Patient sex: M
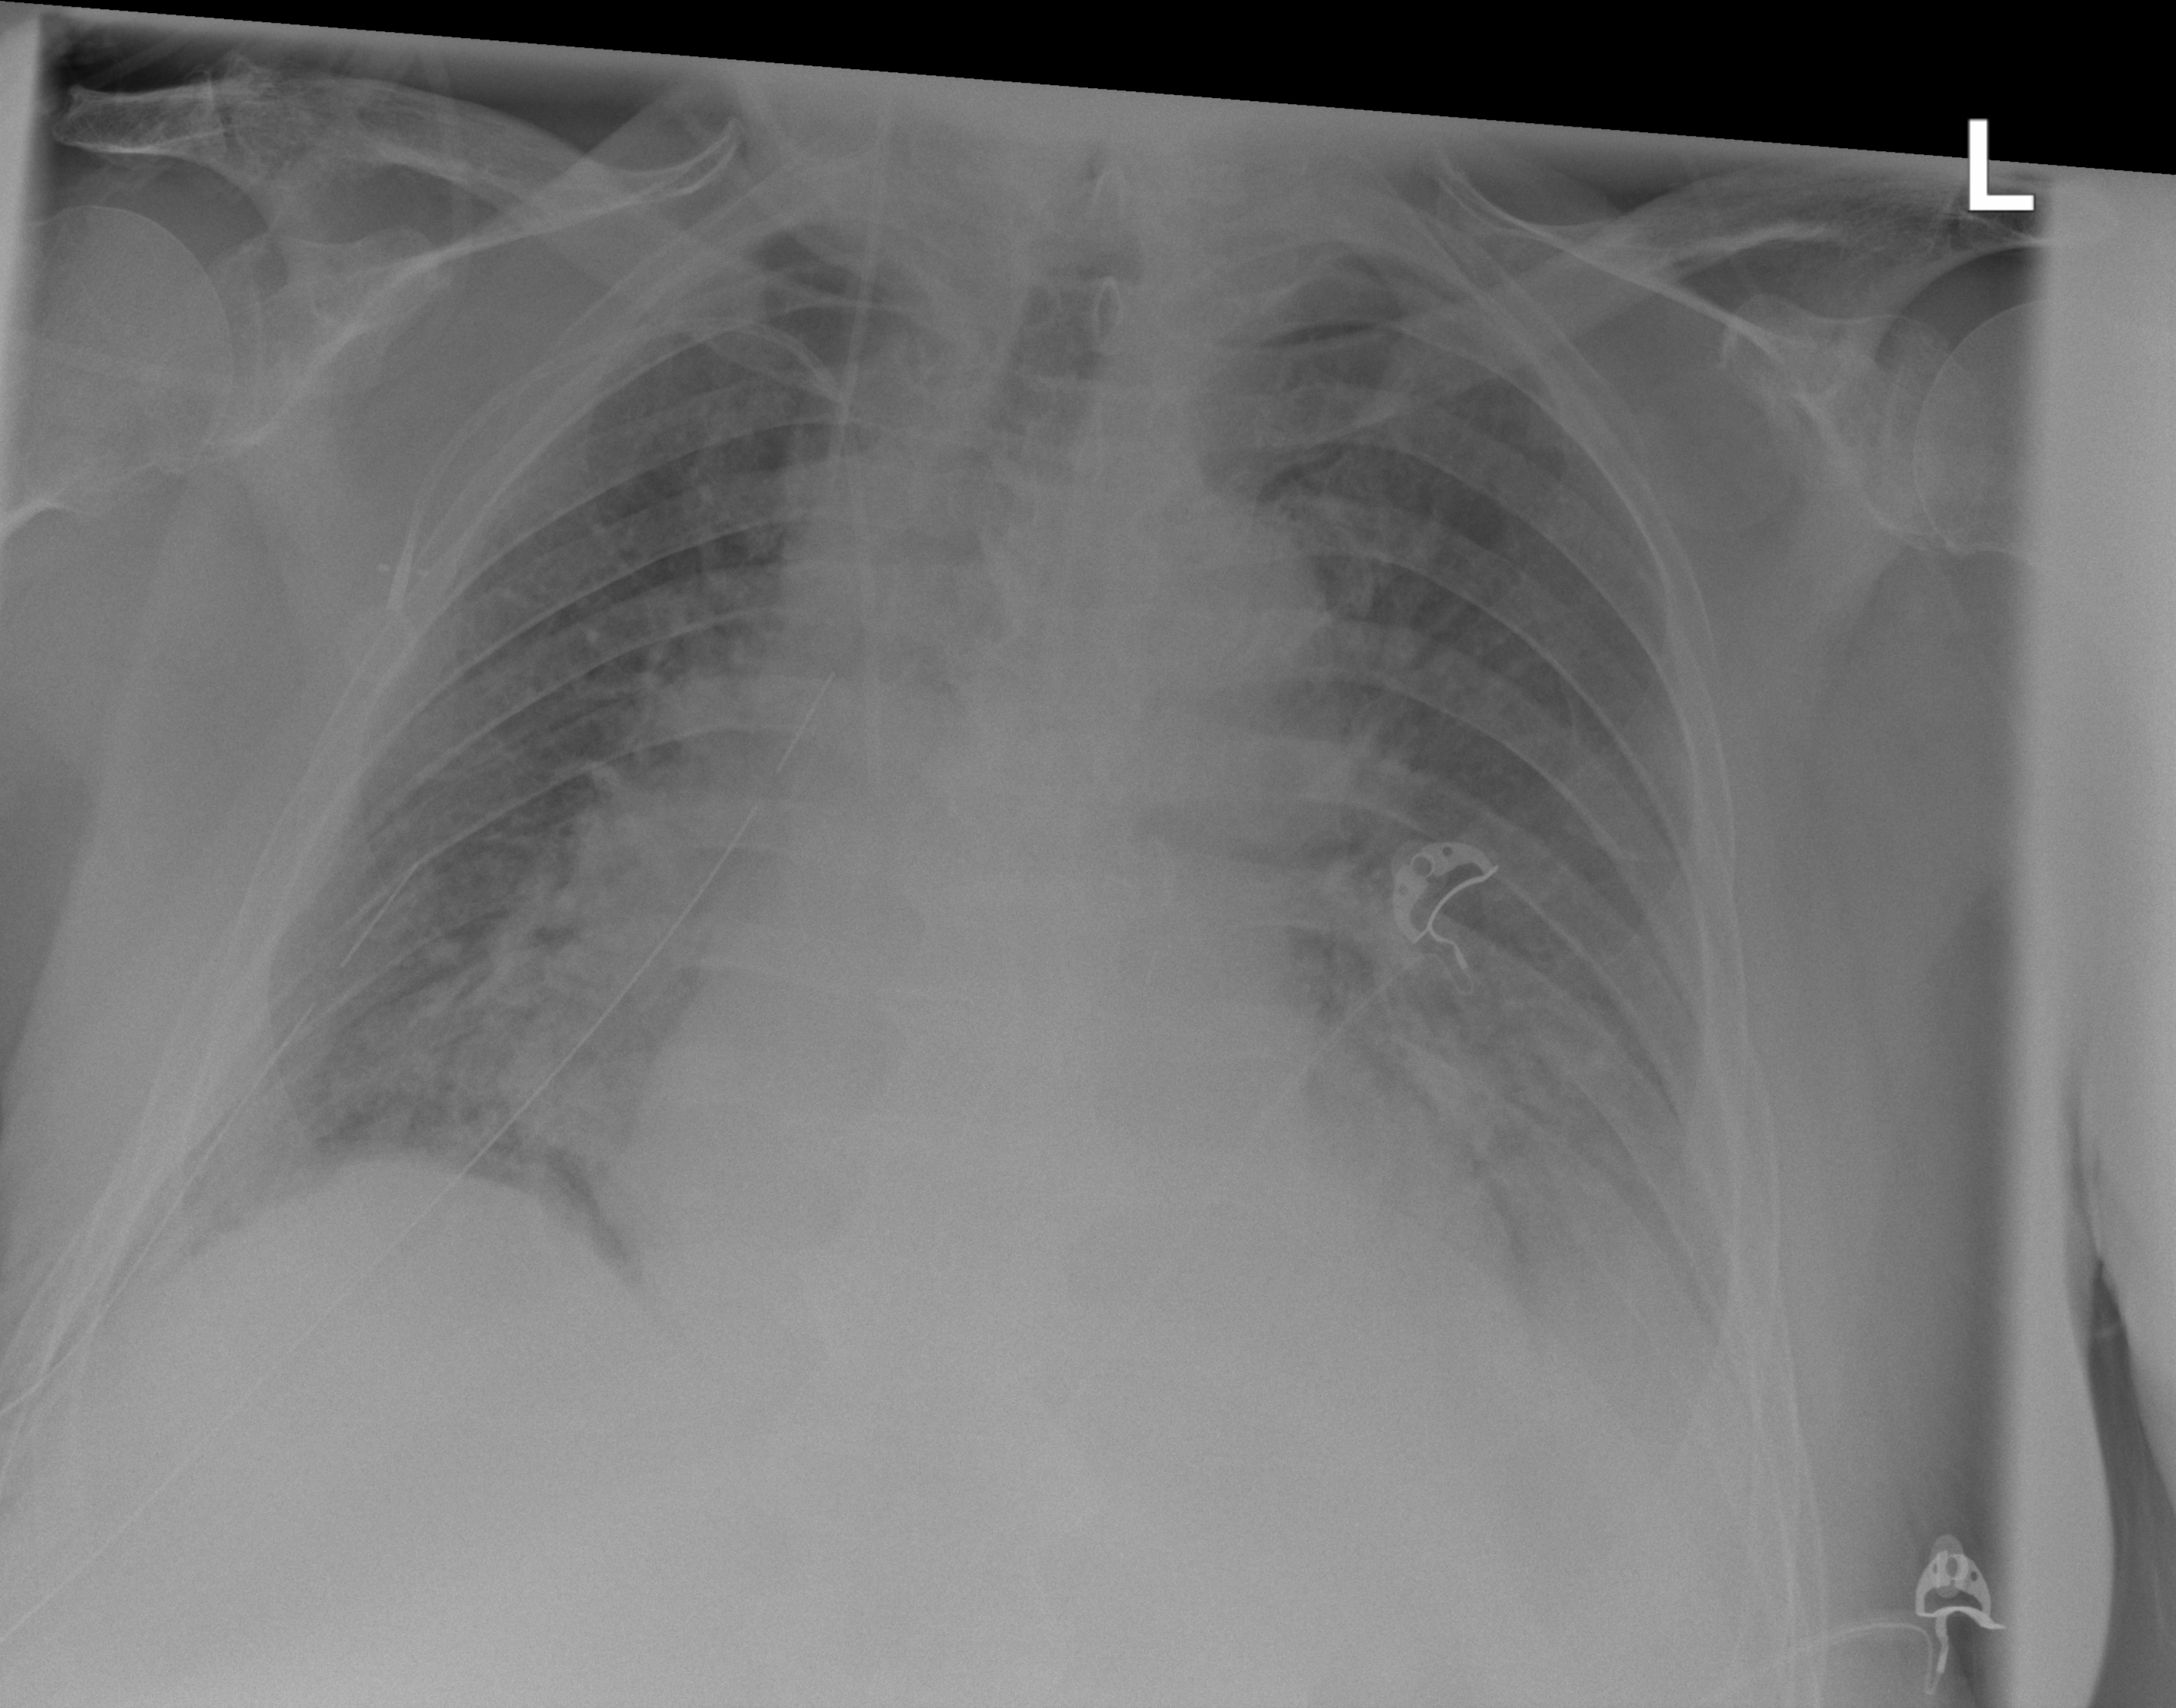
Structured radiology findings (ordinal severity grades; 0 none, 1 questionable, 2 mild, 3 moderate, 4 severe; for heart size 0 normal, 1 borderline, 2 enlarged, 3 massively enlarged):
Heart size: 1
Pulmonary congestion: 2
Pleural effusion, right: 2
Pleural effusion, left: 2
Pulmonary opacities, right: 0
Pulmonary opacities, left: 0
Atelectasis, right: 2
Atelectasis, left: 2